Question: Here's my code:
'''
Image partNumberImage = Toolkit.getDefaultToolkit().getImage("D:/partNumber.png");
Image lotNumberImage = Toolkit.getDefaultToolkit().getImage("D:/lotNumber.png");
Image dteImage = Toolkit.getDefaultToolkit().getImage("D:/dte.png");
Image quantityImage = Toolkit.getDefaultToolkit().getImage("D:/quantity.png");
BufferedImage combinedImage = new BufferedImage(486,
151,
BufferedImage.TYPE_INT_RGB);
Graphics g = combinedImage.getGraphics();
combinedImage.createGraphics().setBackground(Color.white);
g.clearRect(0,0, 486, 151);
g.drawImage(partNumberImage, x, 18, null);
g.drawImage(lotNumberImage, x, 48, null);
g.drawImage(dteImage, x, 58, null);
g.drawImage(quantityImage, x, 68, null);
g.dispose();
Iterator writers = ImageIO.getImageWritersByFormatName("png");
ImageWriter writer = (ImageWriter) writers.next();
if (writer == null) {
throw new RuntimeException("PNG not supported?!");
}
ImageOutputStream out = ImageIO.createImageOutputStream(
new File("D:/Combined.png" ));
writer.setOutput(out);
writer.write(combinedImage);
out.close();
}
'''
My problem is the code will output this image:

what I need is to have white background for the image. Thanks!
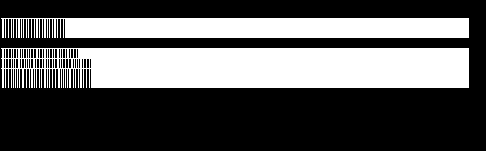
Answer: This looks risky to me:
'''
Graphics g = combinedImage.getGraphics(); // Graphics object #1
combinedImage.createGraphics().setBackground(Color.white); // Graphics object #2
// so now you've set the background color for the second Graphics object only
g.clearRect(0,0, 486, 151); // but clear the rect in the first Graphics object
g.drawImage(partNumberImage, x, 18, null);
g.drawImage(lotNumberImage, x, 48, null);
g.drawImage(dteImage, x, 58, null);
g.drawImage(quantityImage, x, 68, null);
'''
It appears to me that you may be creating two very distinct Graphics objects, one a Graphics2D object and one a Graphics object. And while you're setting the background color in the Graphics2D object, your clearing a rect in the Graphics object, so it could explain why your background is not white. Why not instead just create one Graphics2D object and use it for everything:
'''
Graphics2D g = combinedImage.createGraphics();
g.setBackground(Color.white);
// Now there is only one Graphics object, and its background has been set
g.clearRect(0,0, 486, 151); // This now uses the correct background color
g.drawImage(partNumberImage, x, 18, null);
g.drawImage(lotNumberImage, x, 48, null);
g.drawImage(dteImage, x, 58, null);
g.drawImage(quantityImage, x, 68, null);
'''